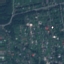
Land use / land cover class: Residential